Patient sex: M
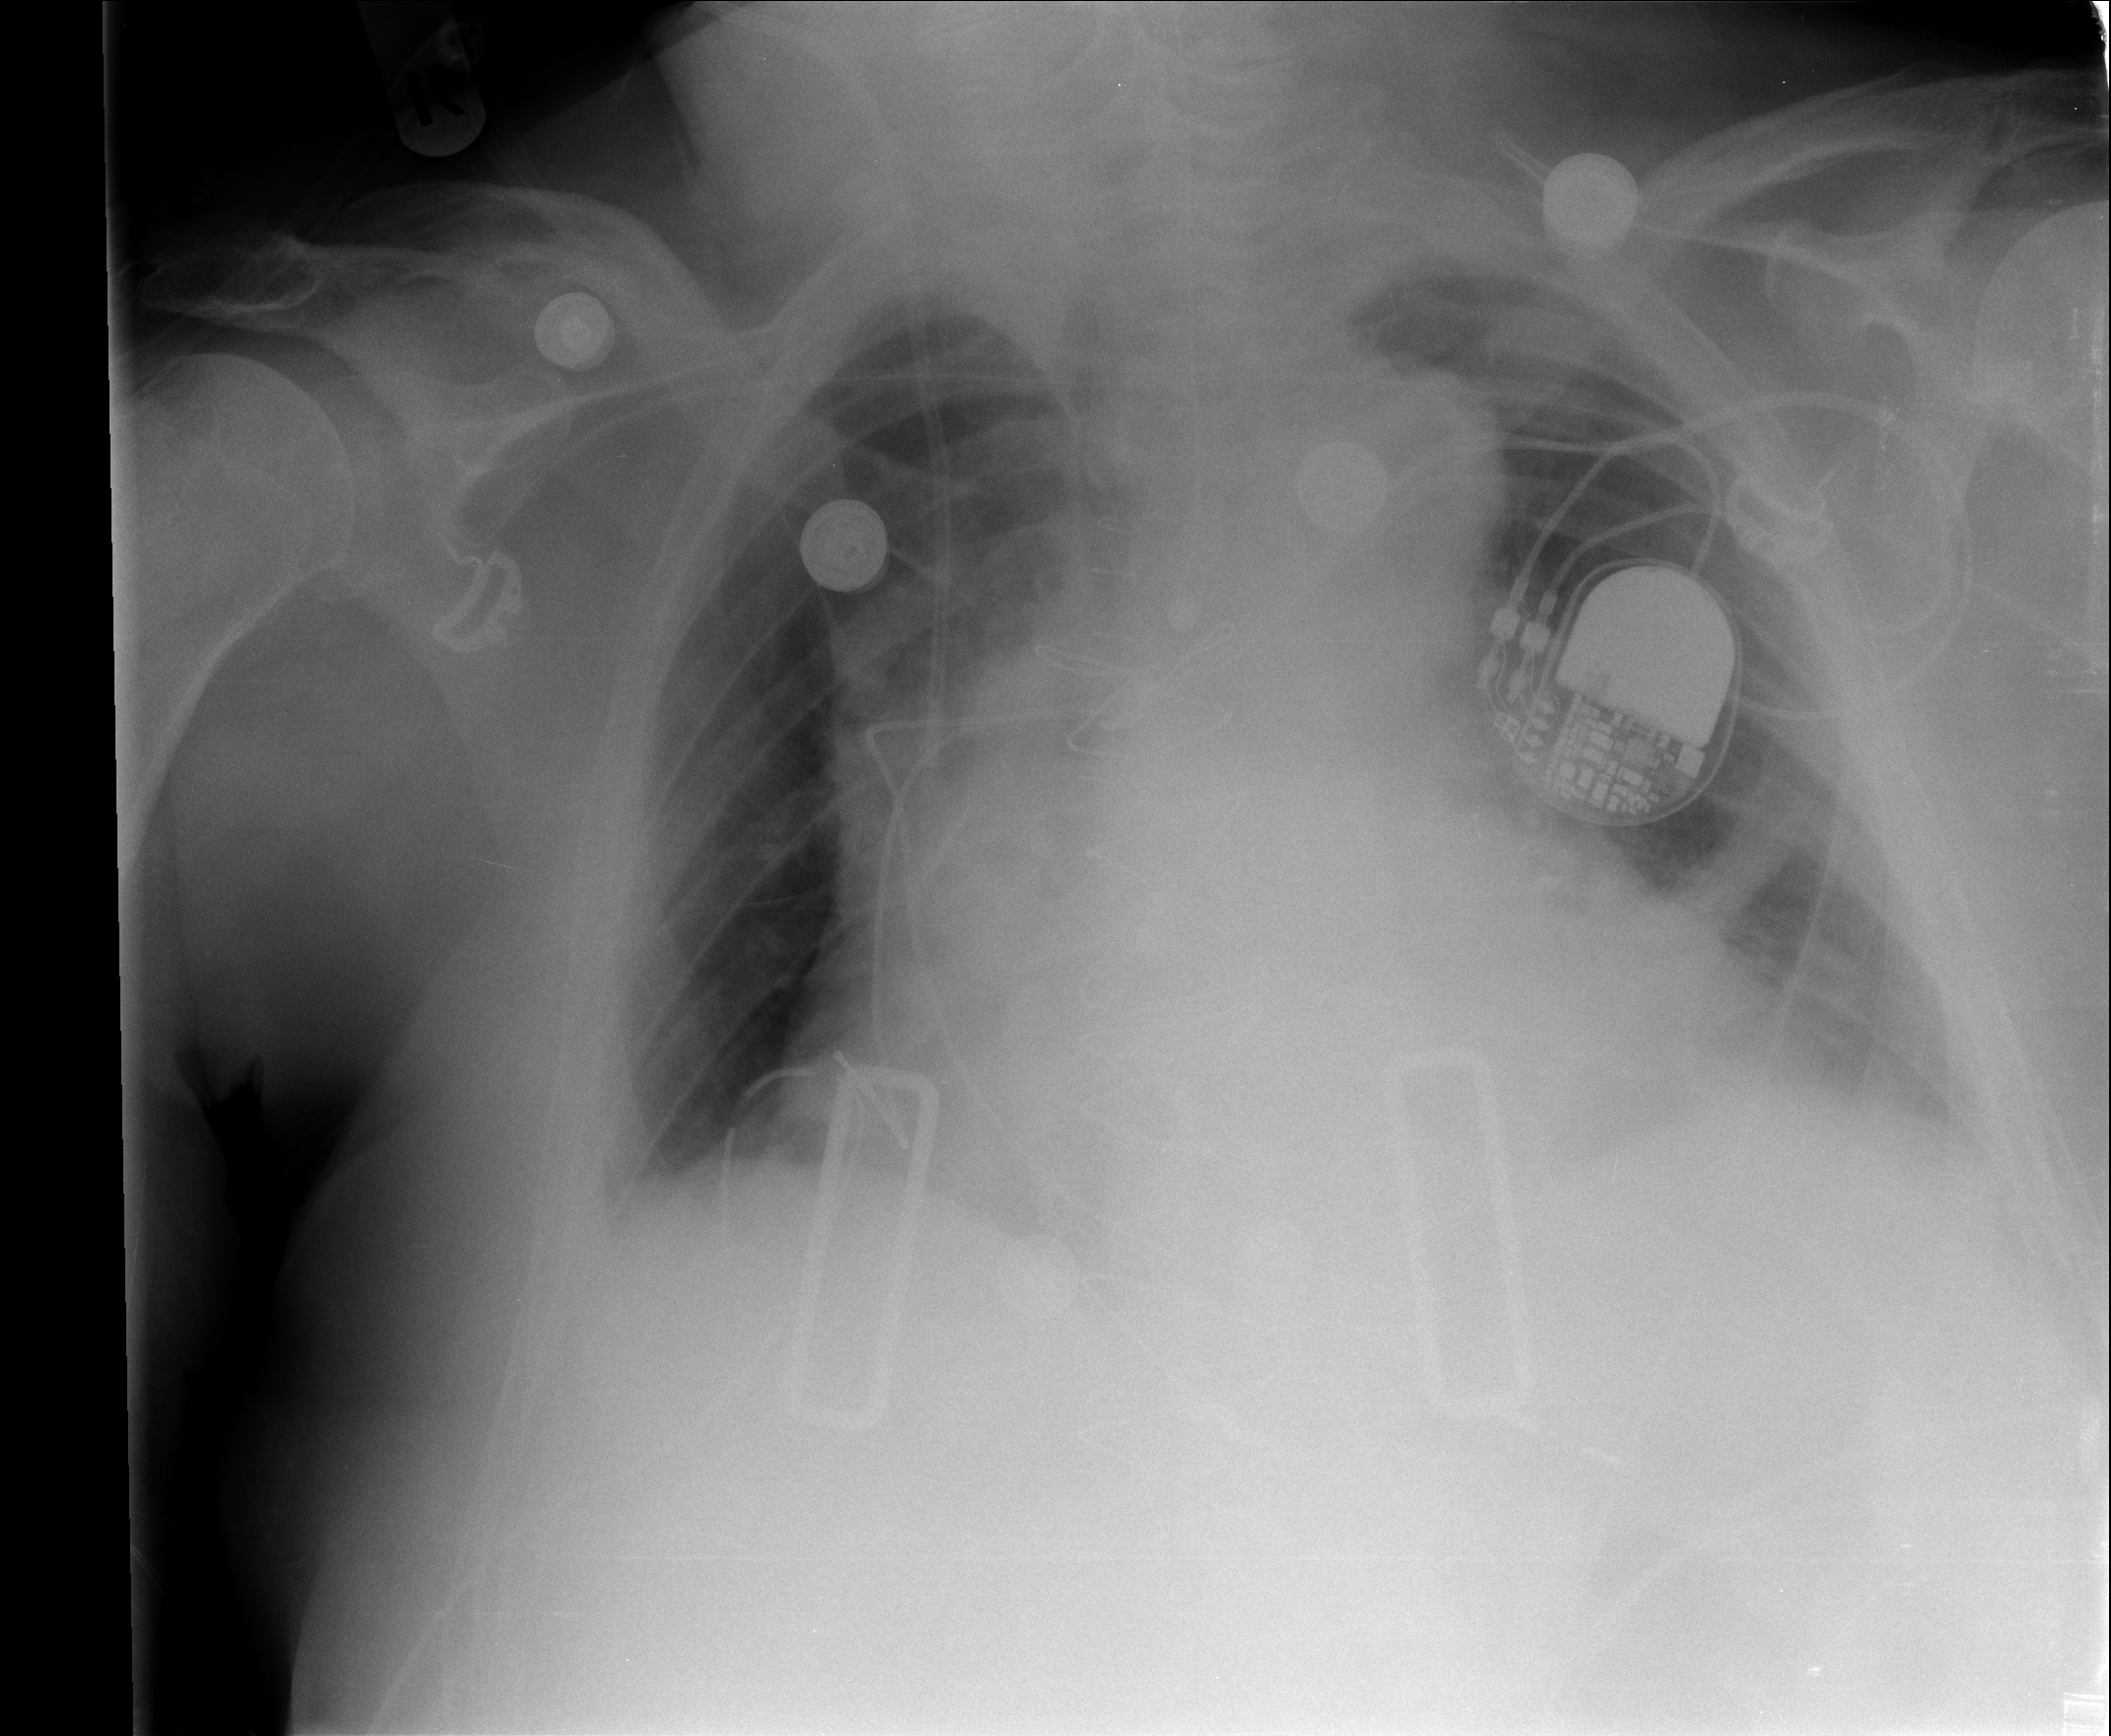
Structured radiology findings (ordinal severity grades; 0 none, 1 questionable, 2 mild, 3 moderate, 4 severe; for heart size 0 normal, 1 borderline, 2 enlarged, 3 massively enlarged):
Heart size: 3
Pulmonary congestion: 0
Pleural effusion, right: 1
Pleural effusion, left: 2
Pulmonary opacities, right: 0
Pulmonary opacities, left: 0
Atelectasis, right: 2
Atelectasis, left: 2